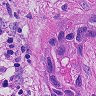
Metastatic tissue present: yes